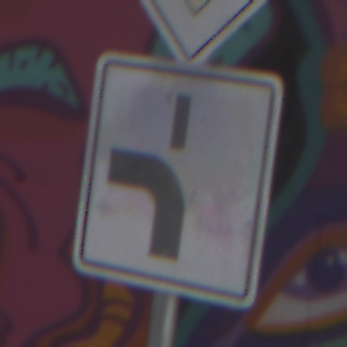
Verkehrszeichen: VerlaufVorfahrtsstrasse5
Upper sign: Vorfahrtsstrasse
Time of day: Midday
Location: Roofed (Special)
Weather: Overcast
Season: NotSpecified
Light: Natural